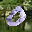
Label: 0